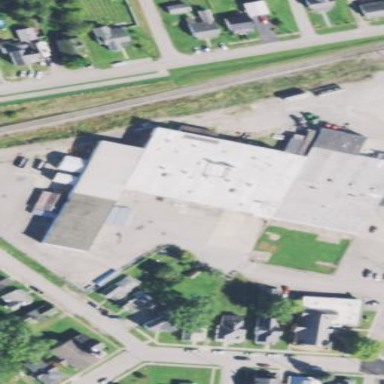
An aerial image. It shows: Industrial building with works on site.